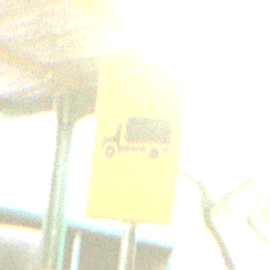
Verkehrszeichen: KFZZulaessigeGesamtmasse3Komma5TOhnePfeilsymbol
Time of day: MorningAfternoon
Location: Roofed (Special)
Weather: NotSpecified
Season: NotSpecified
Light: Artificial